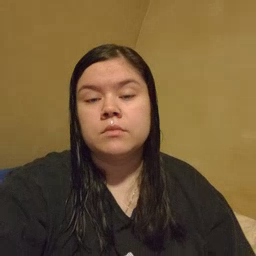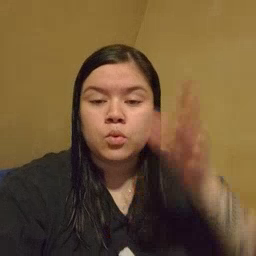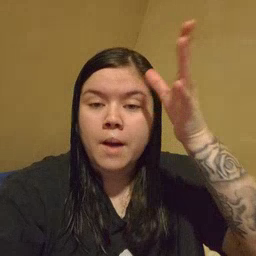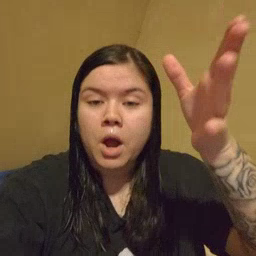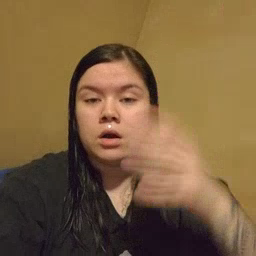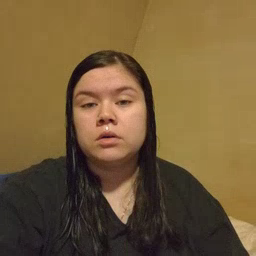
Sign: grandpa